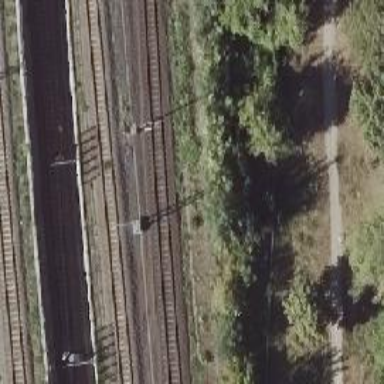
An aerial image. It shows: Catenary mast for power lines.